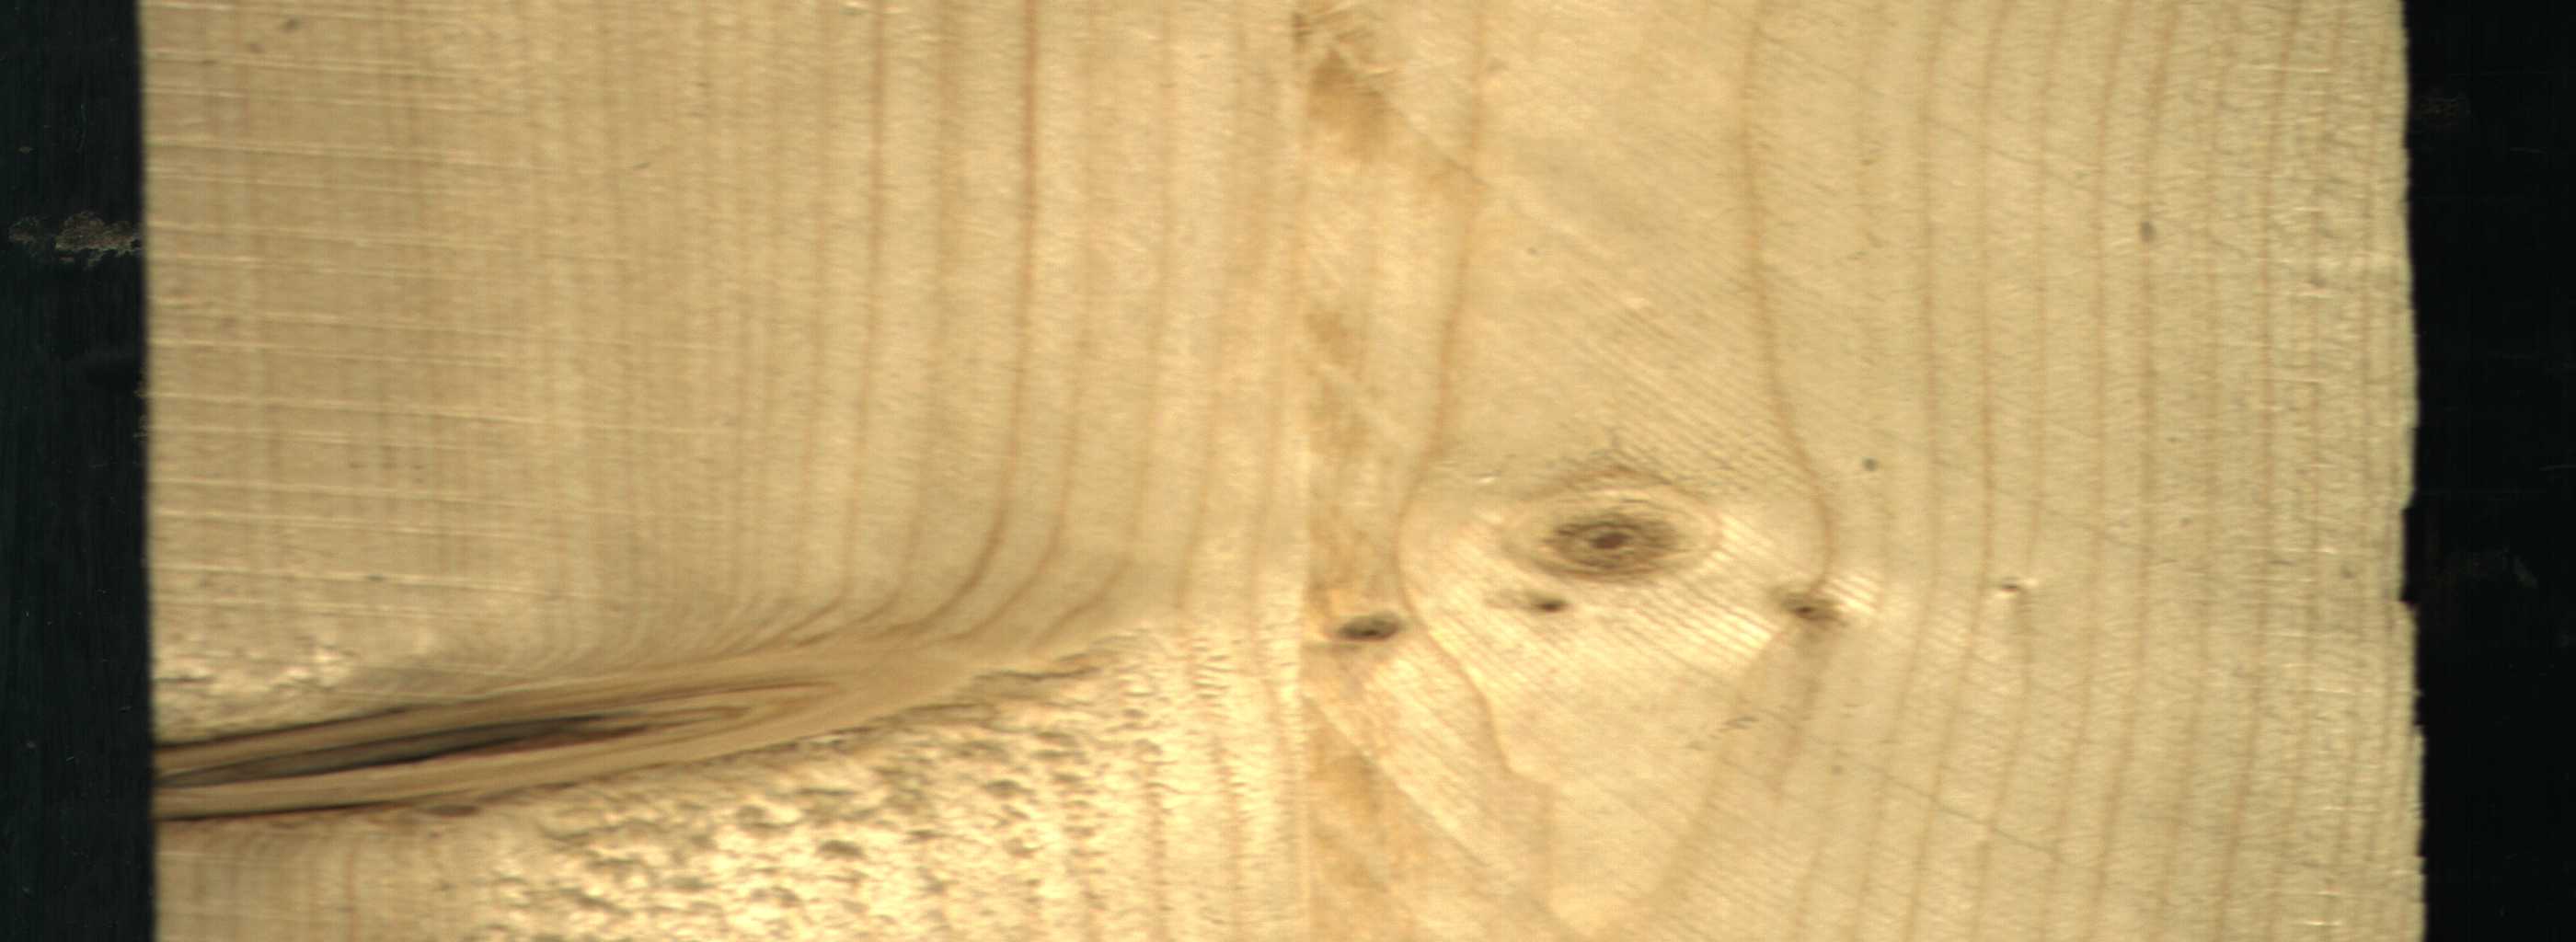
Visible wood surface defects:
Dead_Knot
Live_Knot
Live_Knot
Live_Knot